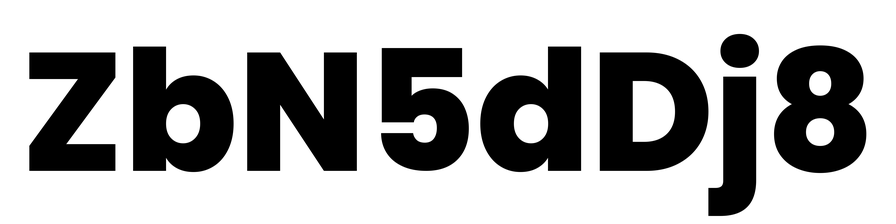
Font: Poppins-ExtraBold